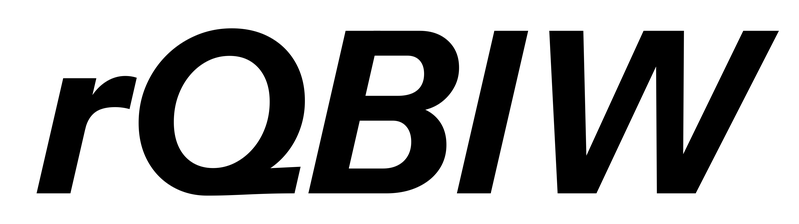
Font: InstrumentSans-Italic_Bold_Italic